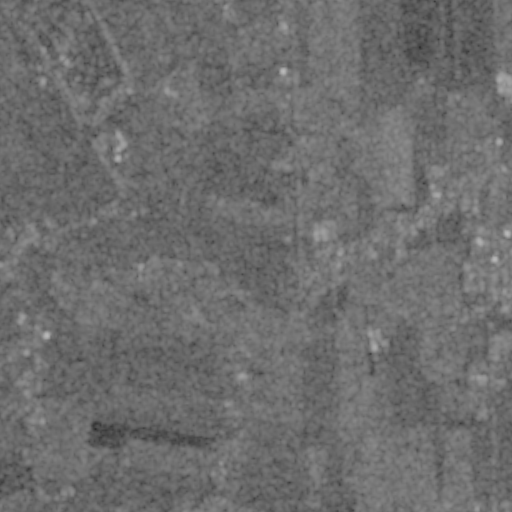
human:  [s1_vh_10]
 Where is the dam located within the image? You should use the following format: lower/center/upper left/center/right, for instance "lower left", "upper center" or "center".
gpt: The dam is located in the center of the image.
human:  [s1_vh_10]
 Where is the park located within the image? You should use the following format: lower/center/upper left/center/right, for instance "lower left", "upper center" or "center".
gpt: There is no park in the image.

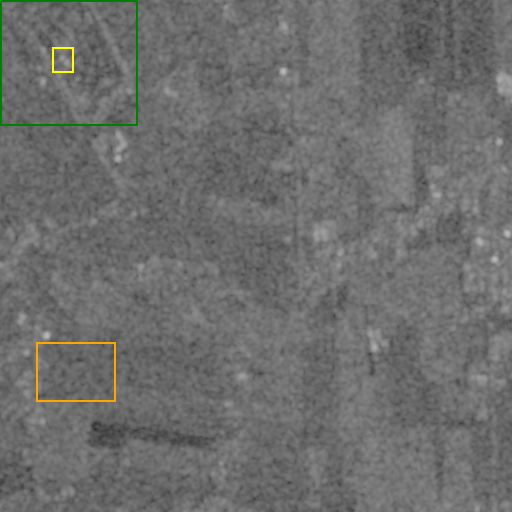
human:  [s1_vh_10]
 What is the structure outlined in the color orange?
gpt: The structure outlined in orange is a crop field.
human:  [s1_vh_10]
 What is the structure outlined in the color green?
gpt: The structure outlined in green is a park.
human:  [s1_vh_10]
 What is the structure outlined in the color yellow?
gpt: The structure outlined in yellow is a parking lot.
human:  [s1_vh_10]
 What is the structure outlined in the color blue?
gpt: There is no blue outline.